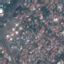
Label: Residential